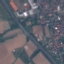
Land use / land cover class: Highway